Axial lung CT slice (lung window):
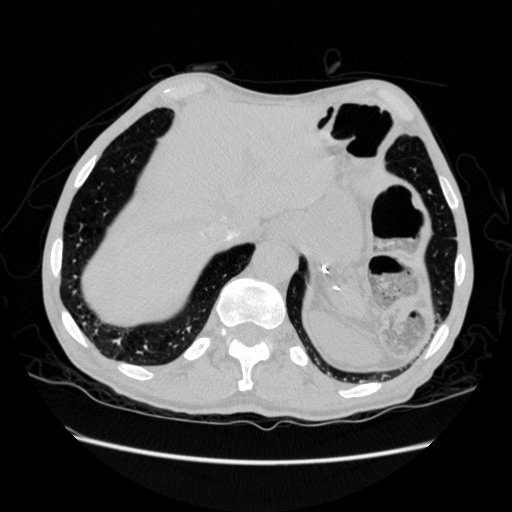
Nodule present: no